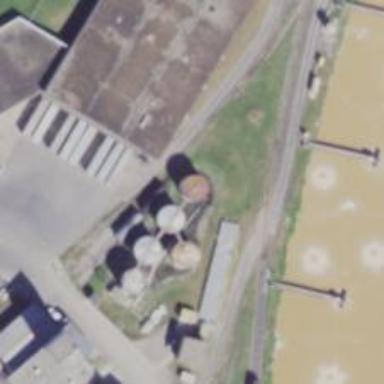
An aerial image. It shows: Storage tank that is man-made.